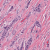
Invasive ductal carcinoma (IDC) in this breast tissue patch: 1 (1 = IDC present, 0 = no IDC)